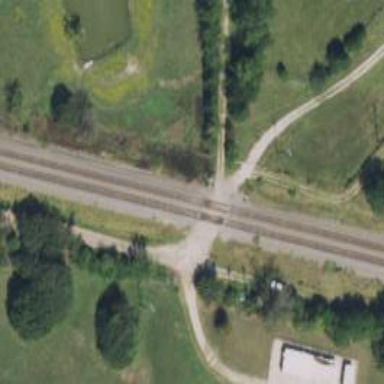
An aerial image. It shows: Level crossing along the railway.